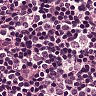
Metastatic tissue present: no